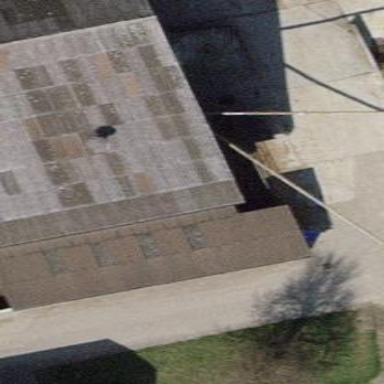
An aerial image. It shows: View of roof of building.